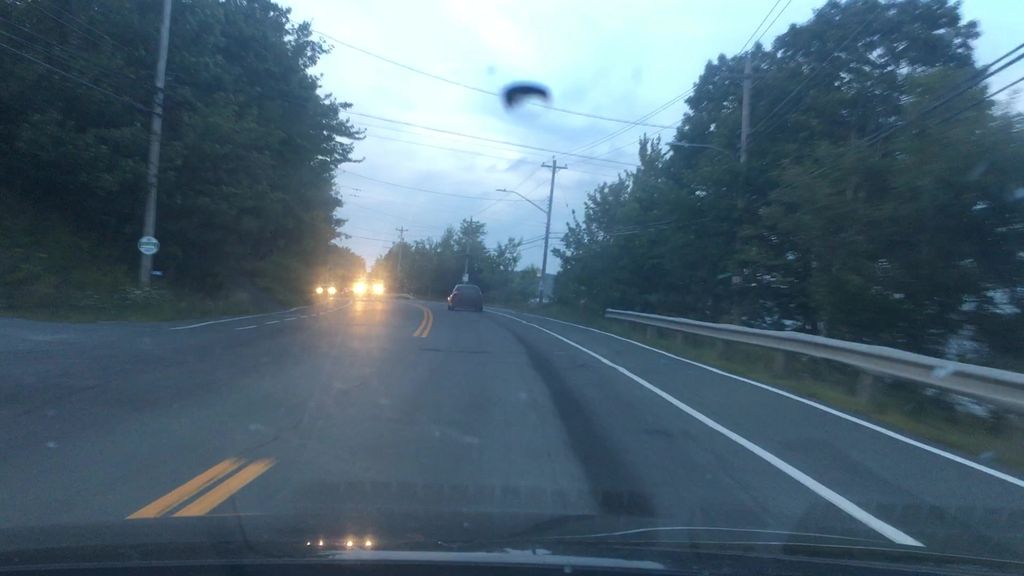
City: halifax